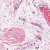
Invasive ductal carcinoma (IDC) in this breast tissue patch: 0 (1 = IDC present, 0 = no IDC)